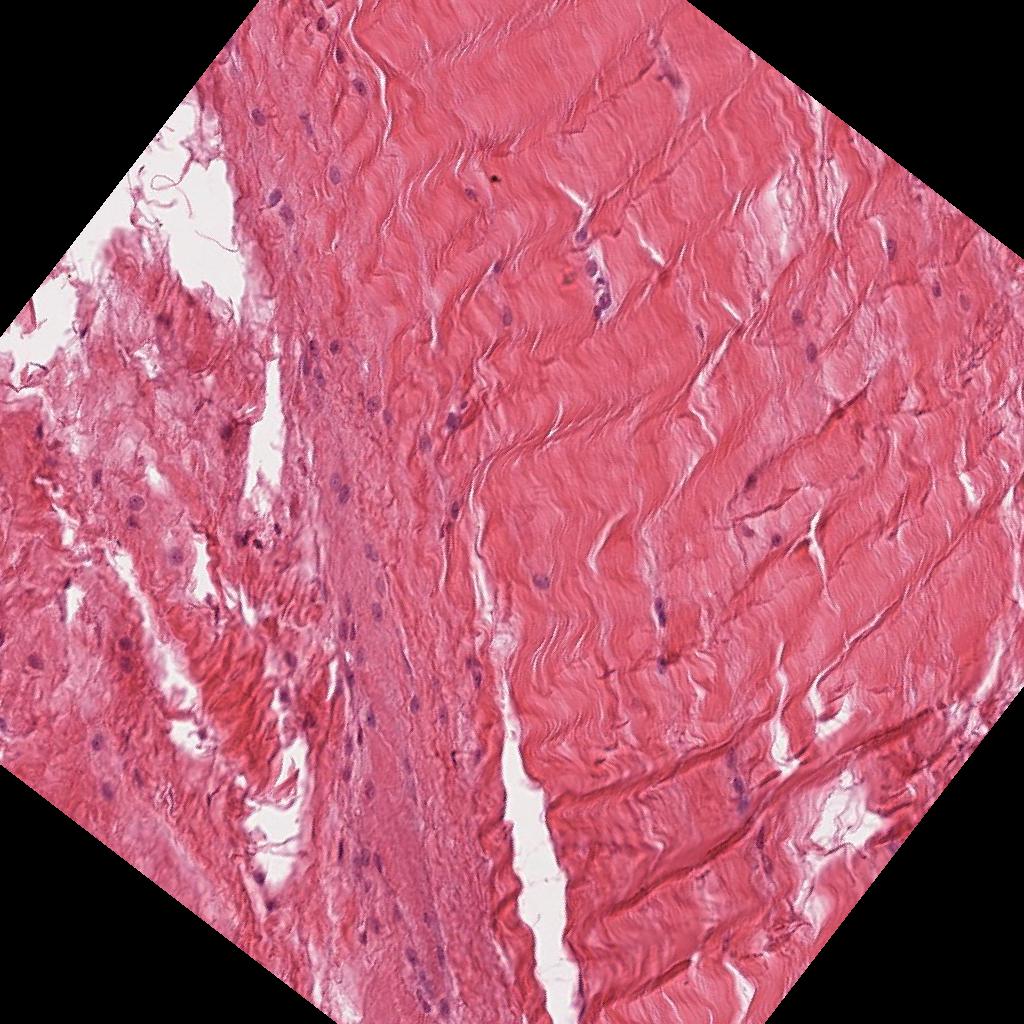
Label: Non-Tumor